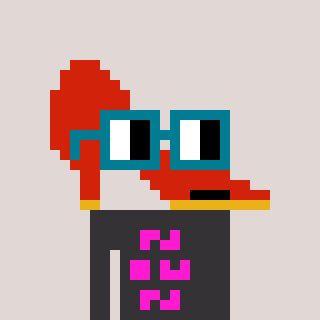
a pixel art character with square dark green glasses, a highheel-shaped head and a grayscale-colored body on a warm background